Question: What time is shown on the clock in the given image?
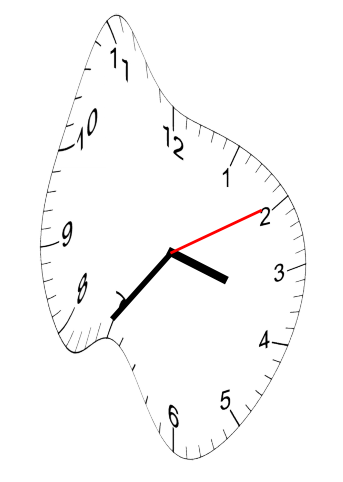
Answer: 03:36:10